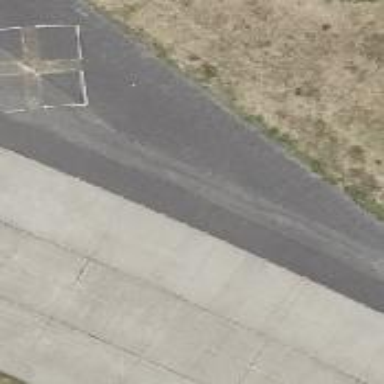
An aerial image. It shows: Footway made of concrete plates.